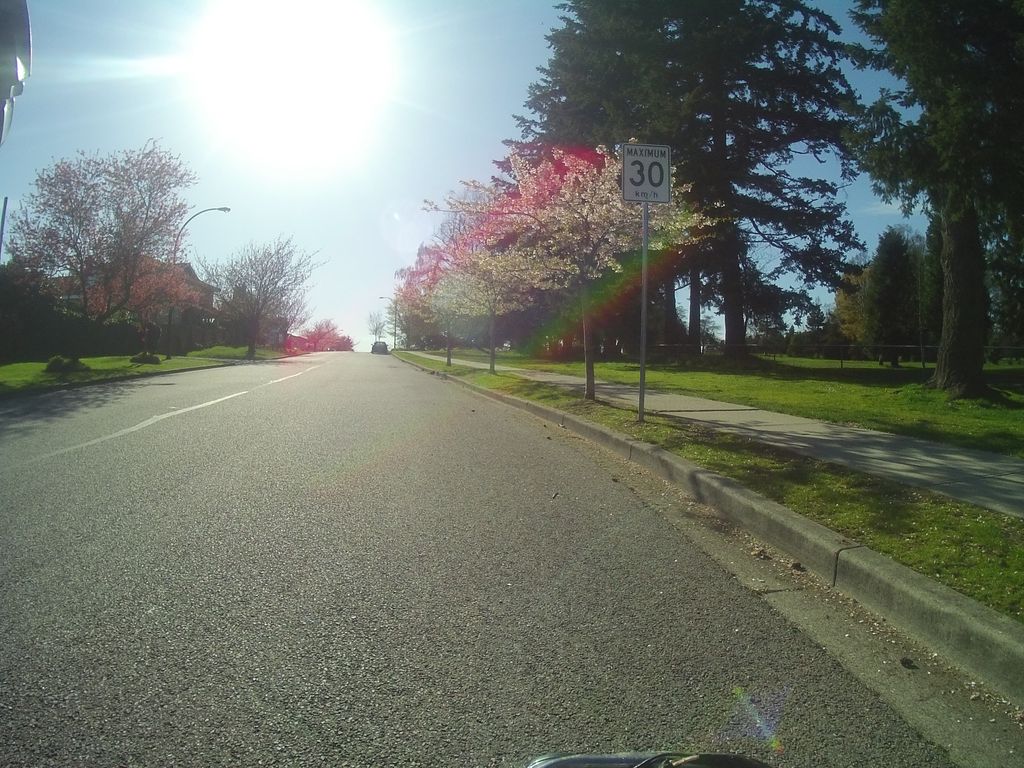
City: vancouver